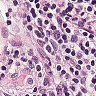
Metastatic tissue present: no